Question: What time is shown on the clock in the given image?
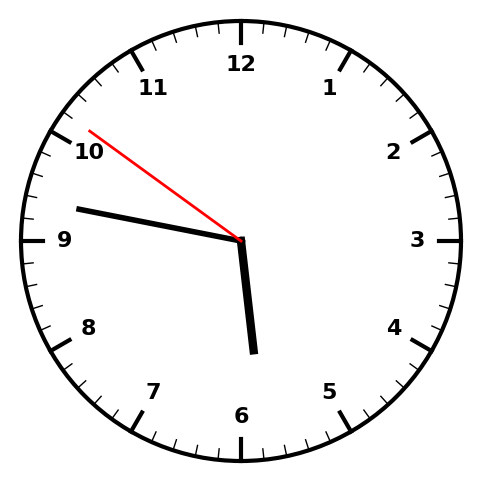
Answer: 05:46:51